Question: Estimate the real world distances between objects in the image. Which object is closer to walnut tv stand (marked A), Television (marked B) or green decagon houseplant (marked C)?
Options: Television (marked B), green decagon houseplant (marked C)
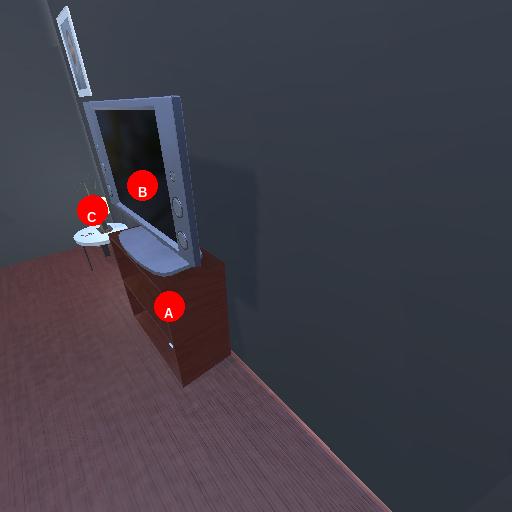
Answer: Television (marked B)